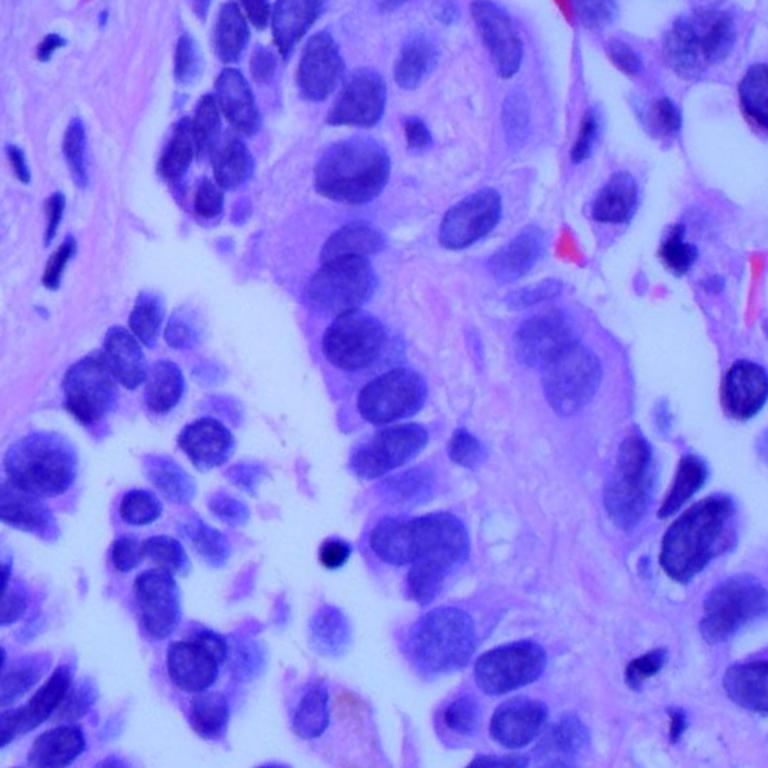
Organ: lung
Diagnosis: adenocarcinomas